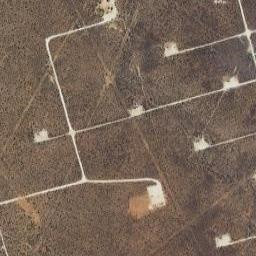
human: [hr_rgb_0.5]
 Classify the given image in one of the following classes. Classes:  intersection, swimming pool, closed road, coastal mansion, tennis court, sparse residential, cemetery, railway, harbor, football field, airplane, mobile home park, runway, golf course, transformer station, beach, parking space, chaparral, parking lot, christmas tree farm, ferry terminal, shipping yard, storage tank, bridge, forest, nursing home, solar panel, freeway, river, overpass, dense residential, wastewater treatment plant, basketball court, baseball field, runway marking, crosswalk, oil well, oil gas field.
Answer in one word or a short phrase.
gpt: oil gas field